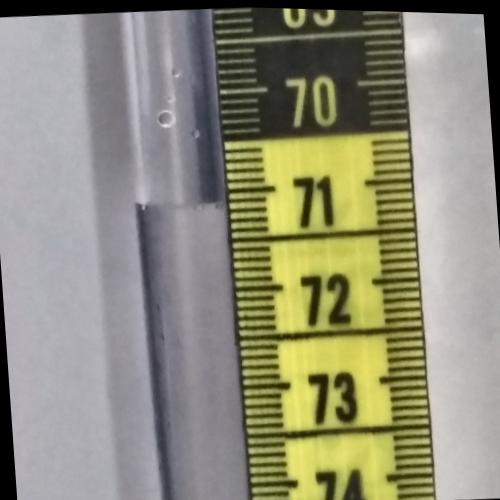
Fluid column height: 71.1 cm